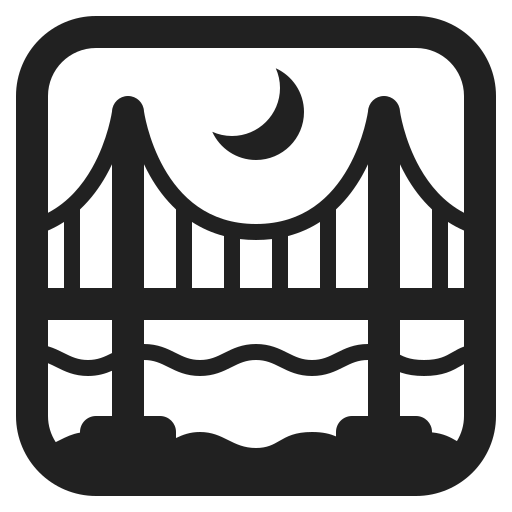
bridge at night high contrast